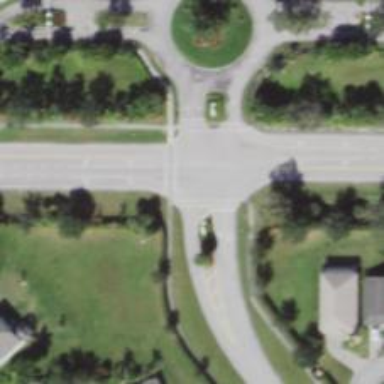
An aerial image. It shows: Marked road crossing.